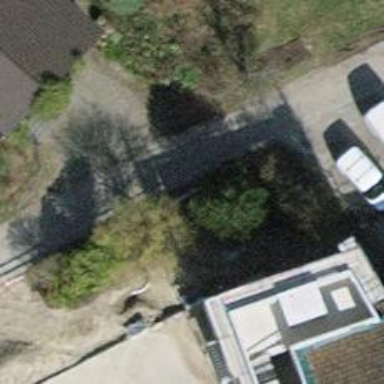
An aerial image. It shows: Urban tree adds touch of nature to the surroundings.